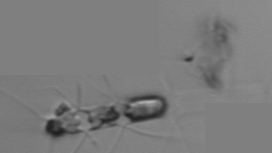
Label: Chaetoceros_didymus